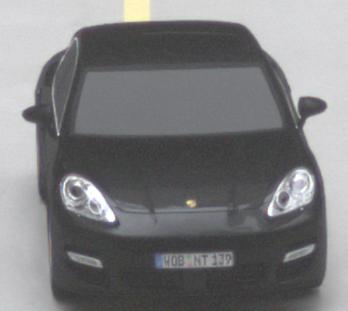
Make: Porsche
Model: Panamera
Detailed model: Panamera (970)
Model produced from: 2010/05
Model produced until: 2013/04
Doors: 5
Color: black
Road condition: dry road
Daytime: midday
Contrast: medium contrast